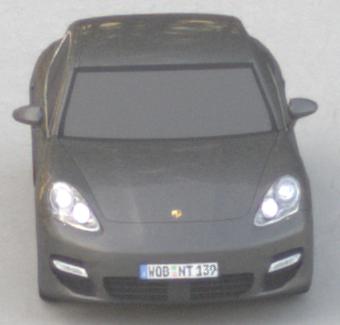
Make: Porsche
Model: Panamera
Detailed model: Panamera (970)
Model produced from: 2010/05
Model produced until: 2013/04
Doors: 5
Color: gray
Road condition: dry road
Daytime: sunrise or sunset
Contrast: low contrast